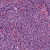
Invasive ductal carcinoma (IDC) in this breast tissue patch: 1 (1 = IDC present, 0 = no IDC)